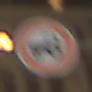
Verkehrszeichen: VerbotKraftfahrzeugeZuegeNichtSchneller25
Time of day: Night
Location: Outdoor (Urban)
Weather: Clear
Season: NotSpecified
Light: Artificial